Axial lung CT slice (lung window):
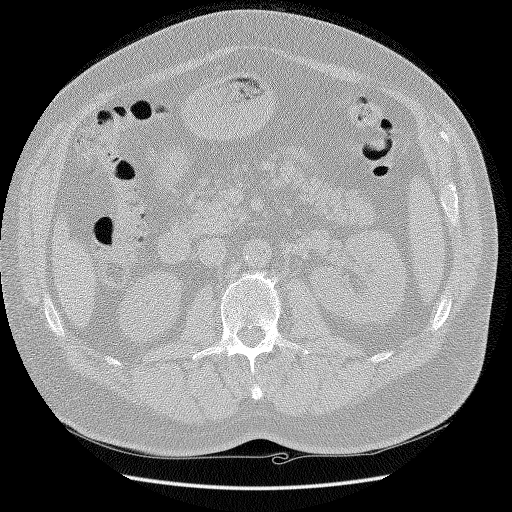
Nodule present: no